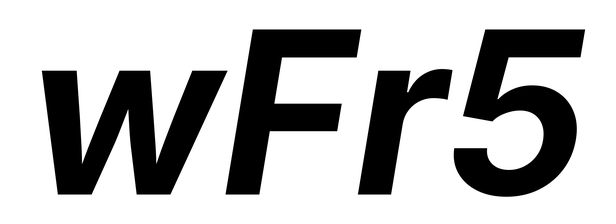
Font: Inter-Italic_Bold_Italic